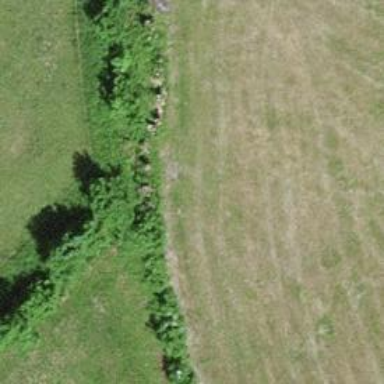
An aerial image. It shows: Hedge acting as barrier.